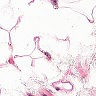
Metastatic tissue present: no